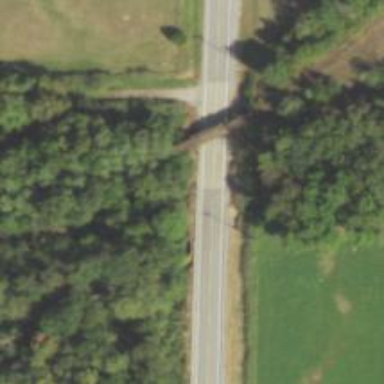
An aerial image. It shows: Bridge.